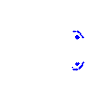
Particle: pion